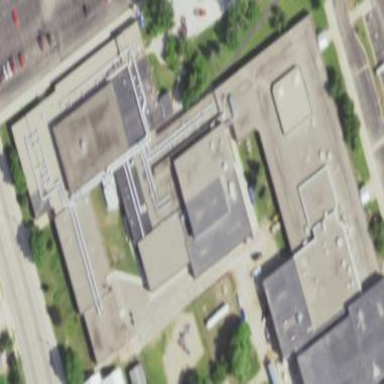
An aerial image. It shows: School building.